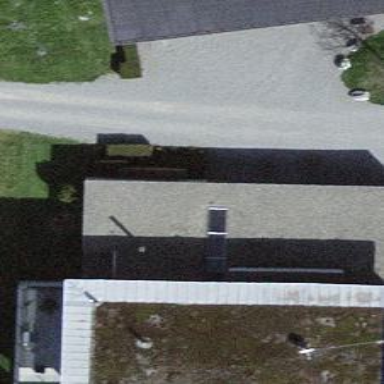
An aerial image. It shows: Detached building with flat roof.